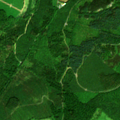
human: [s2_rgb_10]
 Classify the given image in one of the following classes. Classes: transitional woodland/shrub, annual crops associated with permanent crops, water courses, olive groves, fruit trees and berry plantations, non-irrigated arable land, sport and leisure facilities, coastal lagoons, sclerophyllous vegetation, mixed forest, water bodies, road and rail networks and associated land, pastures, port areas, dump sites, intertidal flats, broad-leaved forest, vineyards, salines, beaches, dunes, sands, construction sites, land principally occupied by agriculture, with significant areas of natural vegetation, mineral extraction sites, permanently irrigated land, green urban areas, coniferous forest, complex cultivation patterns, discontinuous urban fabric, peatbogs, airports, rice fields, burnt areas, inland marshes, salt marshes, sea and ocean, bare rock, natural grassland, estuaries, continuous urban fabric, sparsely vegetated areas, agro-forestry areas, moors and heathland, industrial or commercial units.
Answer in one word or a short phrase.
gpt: non-irrigated arable land, land principally occupied by agriculture, with significant areas of natural vegetation, coniferous forest, mixed forest